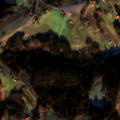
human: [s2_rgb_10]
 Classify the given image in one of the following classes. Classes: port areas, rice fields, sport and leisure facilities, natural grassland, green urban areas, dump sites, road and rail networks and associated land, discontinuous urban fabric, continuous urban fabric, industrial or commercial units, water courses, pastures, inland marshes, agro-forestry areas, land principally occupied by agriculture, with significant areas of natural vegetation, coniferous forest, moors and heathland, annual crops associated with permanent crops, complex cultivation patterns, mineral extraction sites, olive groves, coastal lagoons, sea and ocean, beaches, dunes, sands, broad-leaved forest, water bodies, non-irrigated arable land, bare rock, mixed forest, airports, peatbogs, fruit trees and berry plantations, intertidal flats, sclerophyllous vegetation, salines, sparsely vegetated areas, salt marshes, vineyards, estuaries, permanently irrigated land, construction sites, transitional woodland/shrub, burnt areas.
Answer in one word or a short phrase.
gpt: non-irrigated arable land, complex cultivation patterns, broad-leaved forest